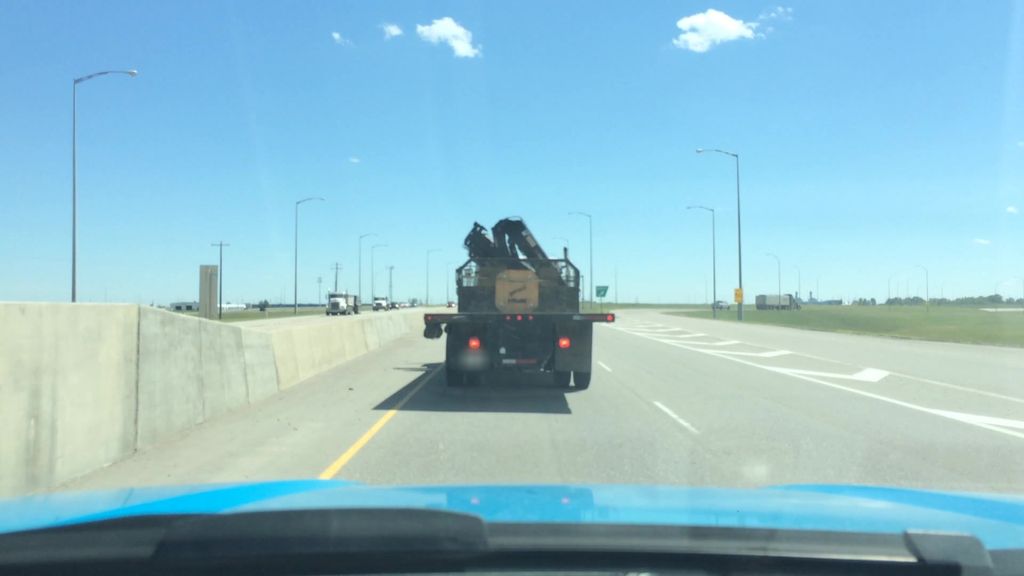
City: calgary